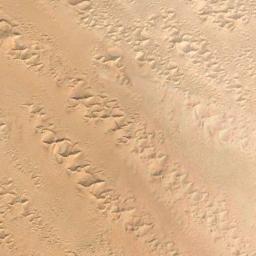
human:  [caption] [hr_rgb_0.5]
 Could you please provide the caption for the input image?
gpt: The desert is full of yellow sand .

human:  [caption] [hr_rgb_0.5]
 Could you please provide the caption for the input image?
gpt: This is a yellow desert with wavy stripes .

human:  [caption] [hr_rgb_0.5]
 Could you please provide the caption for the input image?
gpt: There are deep ravines in this desert .

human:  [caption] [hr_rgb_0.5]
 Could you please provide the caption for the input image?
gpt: The desert has yellow sand and many small pyramidal dunes .

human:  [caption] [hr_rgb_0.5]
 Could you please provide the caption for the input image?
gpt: A yellow desert with many dunes .